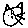
Label: cat